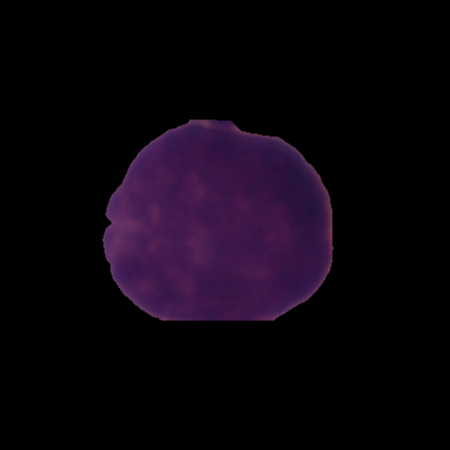
Label: healthy